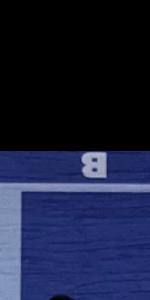
Label: Empty